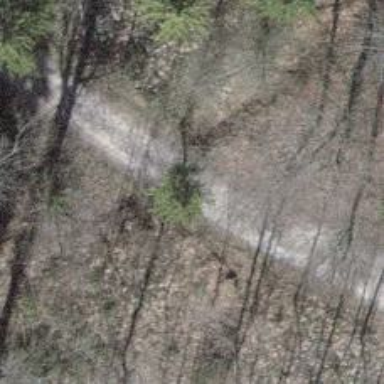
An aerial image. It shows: Gravel track with grade 2 quality.